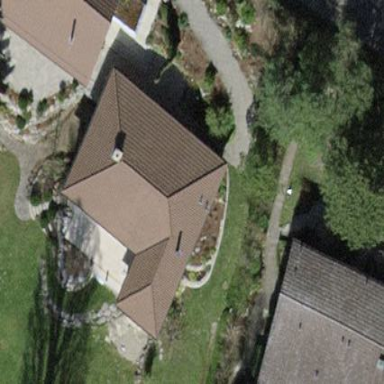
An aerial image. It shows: House with hipped roof.